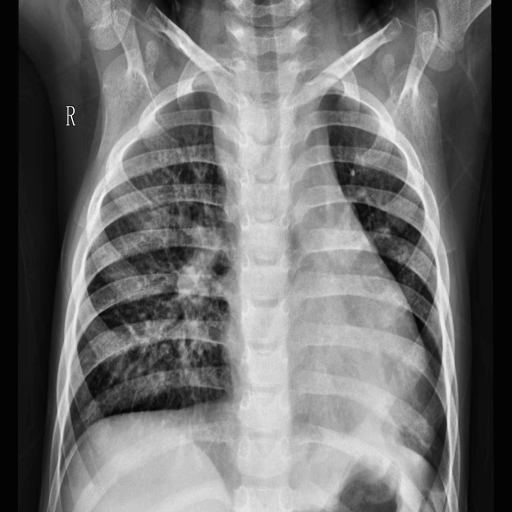
Finding: PNEUMONIA